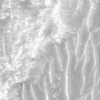
Label: not_dusty